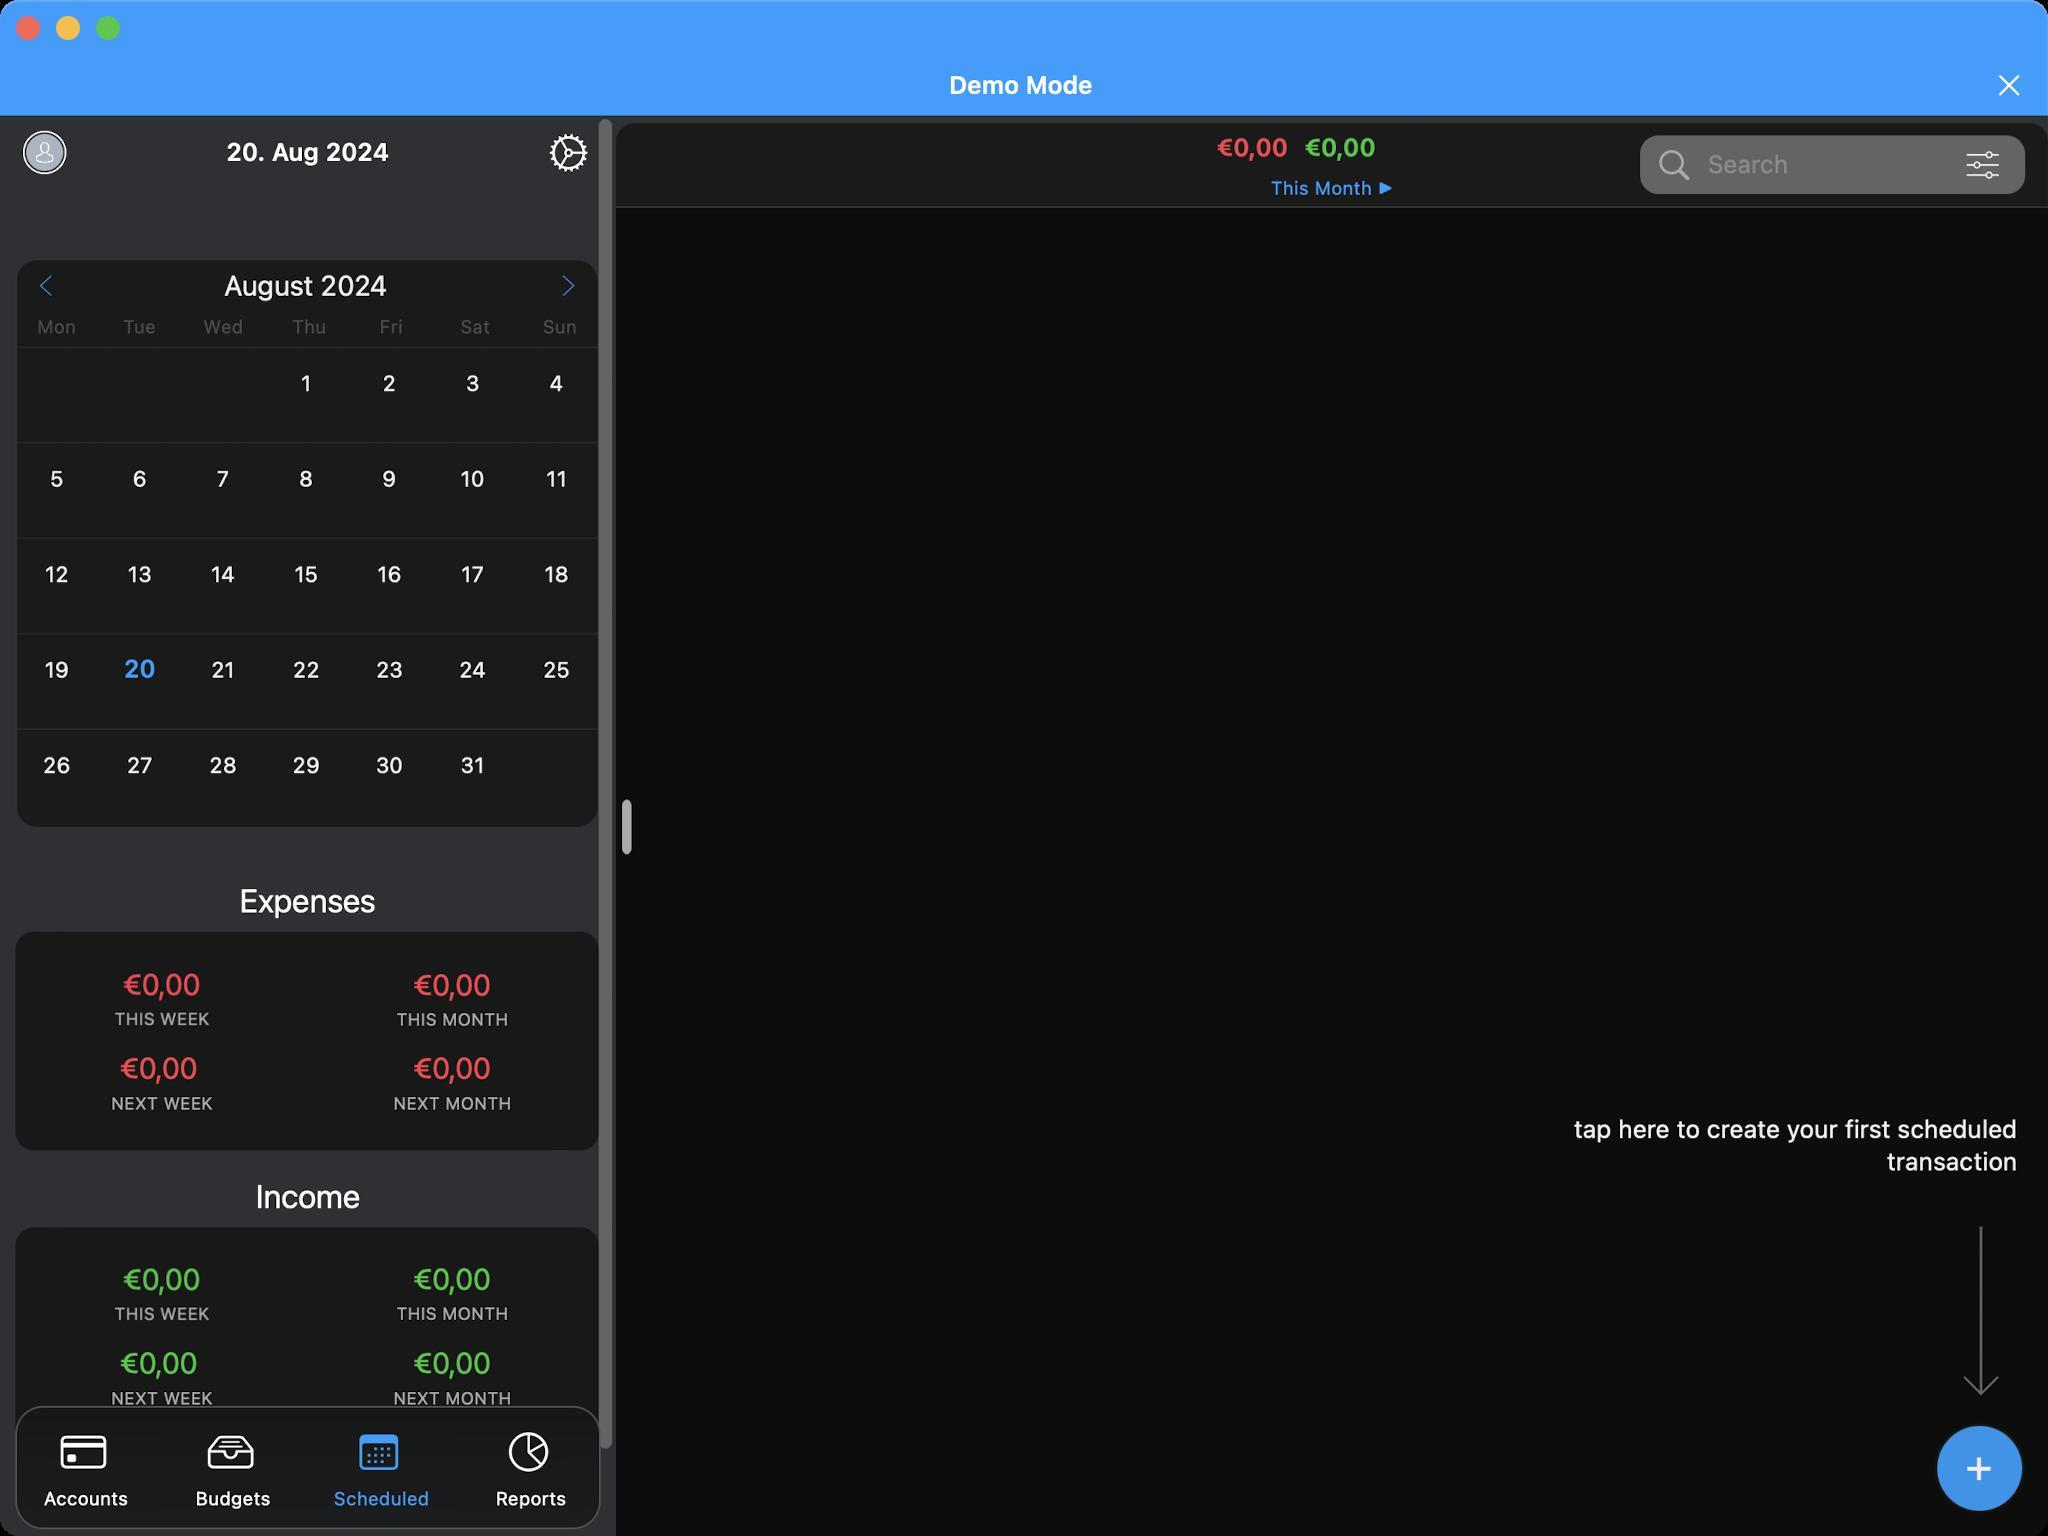
Accessibility tree:
{"name": "MoneyWiz", "role": "AXWindow", "description": null, "role_description": "standard window", "value": null, "position": "352.00;95.00", "size": "1024;768", "children": [{"name": null, "role": "AXGroup", "description": null, "role_description": "group", "value": null, "position": "0.00;0.00", "size": "1024;768", "children": [{"name": null, "role": "AXGroup", "description": null, "role_description": "group", "value": null, "position": "0.00;0.00", "size": "1024;768", "children": [{"name": null, "role": "AXGroup", "description": null, "role_description": "group", "value": null, "position": "0.00;0.00", "size": "1024;768", "children": [{"name": null, "role": "AXStaticText", "description": "Demo Mode", "role_description": "text", "value": null, "position": "159.77;34.65", "size": "701;16", "children": []}, {"name": null, "role": "AXButton", "description": "Close", "role_description": "button", "value": null, "position": "985.60;27.72", "size": "39;30", "children": []}, {"name": null, "role": "AXGroup", "description": null, "role_description": "group", "value": null, "position": "7.70;65.45", "size": "293;678", "children": [{"name": null, "role": "AXButton", "description": "avatar anonymous", "role_description": "button", "value": null, "position": "13.09;66.99", "size": "18;18", "children": []}, {"name": null, "role": "AXStaticText", "description": "20. Aug 2024", "role_description": "text", "value": null, "position": "57.75;65.45", "size": "192;22", "children": []}, {"name": null, "role": "AXButton", "description": "settings", "role_description": "button", "value": null, "position": "273.35;65.45", "size": "22;22", "children": []}, {"name": null, "role": "AXButton", "description": "Back", "role_description": "button", "value": null, "position": "7.70;129.36", "size": "49;27", "children": []}, {"name": null, "role": "AXButton", "description": null, "role_description": "button", "value": null, "position": "72.38;129.36", "size": "161;27", "children": []}, {"name": null, "role": "AXStaticText", "description": "August 2024", "role_description": "text", "value": null, "position": "72.38;129.36", "size": "161;27", "children": []}, {"name": null, "role": "AXButton", "description": "Forward", "role_description": "button", "value": null, "position": "251.02;129.36", "size": "49;27", "children": []}, {"name": null, "role": "AXStaticText", "description": "Mon", "role_description": "text", "value": null, "position": "7.70;153.23", "size": "42;20", "children": []}, {"name": null, "role": "AXStaticText", "description": "Tue", "role_description": "text", "value": null, "position": "48.51;153.23", "size": "43;20", "children": []}, {"name": null, "role": "AXStaticText", "description": "Wed", "role_description": "text", "value": null, "position": "90.48;153.23", "size": "43;20", "children": []}, {"name": null, "role": "AXStaticText", "description": "Thu", "role_description": "text", "value": null, "position": "133.21;153.23", "size": "43;20", "children": []}, {"name": null, "role": "AXStaticText", "description": "Fri", "role_description": "text", "value": null, "position": "174.40;153.23", "size": "43;20", "children": []}, {"name": null, "role": "AXStaticText", "description": "Sat", "role_description": "text", "value": null, "position": "217.14;153.23", "size": "41;20", "children": []}, {"name": null, "role": "AXStaticText", "description": "Sun", "role_description": "text", "value": null, "position": "259.11;153.23", "size": "42;20", "children": []}, {"name": null, "role": "AXButton", "description": null, "role_description": "button", "value": null, "position": "7.70;173.25", "size": "42;48", "children": []}, {"name": null, "role": "AXButton", "description": null, "role_description": "button", "value": null, "position": "49.28;173.25", "size": "42;48", "children": []}, {"name": null, "role": "AXButton", "description": null, "role_description": "button", "value": null, "position": "90.86;173.25", "size": "42;48", "children": []}, {"name": null, "role": "AXStaticText", "description": "1", "role_description": "text", "value": null, "position": "132.44;173.25", "size": "42;36", "children": []}, {"name": null, "role": "AXButton", "description": null, "role_description": "button", "value": null, "position": "132.44;173.25", "size": "42;48", "children": []}, {"name": null, "role": "AXStaticText", "description": "2", "role_description": "text", "value": null, "position": "174.02;173.25", "size": "42;36", "children": []}, {"name": null, "role": "AXButton", "description": null, "role_description": "button", "value": null, "position": "174.02;173.25", "size": "42;48", "children": []}, {"name": null, "role": "AXStaticText", "description": "3", "role_description": "text", "value": null, "position": "215.60;173.25", "size": "42;36", "children": []}, {"name": null, "role": "AXButton", "description": null, "role_description": "button", "value": null, "position": "215.60;173.25", "size": "42;48", "children": []}, {"name": null, "role": "AXStaticText", "description": "4", "role_description": "text", "value": null, "position": "257.18;173.25", "size": "42;36", "children": []}, {"name": null, "role": "AXButton", "description": null, "role_description": "button", "value": null, "position": "257.18;173.25", "size": "42;48", "children": []}, {"name": null, "role": "AXStaticText", "description": "5", "role_description": "text", "value": null, "position": "7.70;220.99", "size": "42;36", "children": []}, {"name": null, "role": "AXButton", "description": null, "role_description": "button", "value": null, "position": "7.70;220.99", "size": "42;48", "children": []}, {"name": null, "role": "AXStaticText", "description": "6", "role_description": "text", "value": null, "position": "49.28;220.99", "size": "42;36", "children": []}, {"name": null, "role": "AXButton", "description": null, "role_description": "button", "value": null, "position": "49.28;220.99", "size": "42;48", "children": []}, {"name": null, "role": "AXStaticText", "description": "7", "role_description": "text", "value": null, "position": "90.86;220.99", "size": "42;36", "children": []}, {"name": null, "role": "AXButton", "description": null, "role_description": "button", "value": null, "position": "90.86;220.99", "size": "42;48", "children": []}, {"name": null, "role": "AXStaticText", "description": "8", "role_description": "text", "value": null, "position": "132.44;220.99", "size": "42;36", "children": []}, {"name": null, "role": "AXButton", "description": null, "role_description": "button", "value": null, "position": "132.44;220.99", "size": "42;48", "children": []}, {"name": null, "role": "AXStaticText", "description": "9", "role_description": "text", "value": null, "position": "174.02;220.99", "size": "42;36", "children": []}, {"name": null, "role": "AXButton", "description": null, "role_description": "button", "value": null, "position": "174.02;220.99", "size": "42;48", "children": []}, {"name": null, "role": "AXStaticText", "description": "10", "role_description": "text", "value": null, "position": "215.60;220.99", "size": "42;36", "children": []}, {"name": null, "role": "AXButton", "description": null, "role_description": "button", "value": null, "position": "215.60;220.99", "size": "42;48", "children": []}, {"name": null, "role": "AXStaticText", "description": "11", "role_description": "text", "value": null, "position": "257.18;220.99", "size": "42;36", "children": []}, {"name": null, "role": "AXButton", "description": null, "role_description": "button", "value": null, "position": "257.18;220.99", "size": "42;48", "children": []}, {"name": null, "role": "AXStaticText", "description": "12", "role_description": "text", "value": null, "position": "7.70;268.73", "size": "42;36", "children": []}, {"name": null, "role": "AXButton", "description": null, "role_description": "button", "value": null, "position": "7.70;268.73", "size": "42;48", "children": []}, {"name": null, "role": "AXStaticText", "description": "13", "role_description": "text", "value": null, "position": "49.28;268.73", "size": "42;36", "children": []}, {"name": null, "role": "AXButton", "description": null, "role_description": "button", "value": null, "position": "49.28;268.73", "size": "42;48", "children": []}, {"name": null, "role": "AXStaticText", "description": "14", "role_description": "text", "value": null, "position": "90.86;268.73", "size": "42;36", "children": []}, {"name": null, "role": "AXButton", "description": null, "role_description": "button", "value": null, "position": "90.86;268.73", "size": "42;48", "children": []}, {"name": null, "role": "AXStaticText", "description": "15", "role_description": "text", "value": null, "position": "132.44;268.73", "size": "42;36", "children": []}, {"name": null, "role": "AXButton", "description": null, "role_description": "button", "value": null, "position": "132.44;268.73", "size": "42;48", "children": []}, {"name": null, "role": "AXStaticText", "description": "16", "role_description": "text", "value": null, "position": "174.02;268.73", "size": "42;36", "children": []}, {"name": null, "role": "AXButton", "description": null, "role_description": "button", "value": null, "position": "174.02;268.73", "size": "42;48", "children": []}, {"name": null, "role": "AXStaticText", "description": "17", "role_description": "text", "value": null, "position": "215.60;268.73", "size": "42;36", "children": []}, {"name": null, "role": "AXButton", "description": null, "role_description": "button", "value": null, "position": "215.60;268.73", "size": "42;48", "children": []}, {"name": null, "role": "AXStaticText", "description": "18", "role_description": "text", "value": null, "position": "257.18;268.73", "size": "42;36", "children": []}, {"name": null, "role": "AXButton", "description": null, "role_description": "button", "value": null, "position": "257.18;268.73", "size": "42;48", "children": []}, {"name": null, "role": "AXStaticText", "description": "19", "role_description": "text", "value": null, "position": "7.70;316.47", "size": "42;36", "children": []}, {"name": null, "role": "AXButton", "description": null, "role_description": "button", "value": null, "position": "7.70;316.47", "size": "42;48", "children": []}, {"name": null, "role": "AXStaticText", "description": "20", "role_description": "text", "value": null, "position": "49.28;316.47", "size": "42;36", "children": []}, {"name": null, "role": "AXButton", "description": null, "role_description": "button", "value": null, "position": "49.28;316.47", "size": "42;48", "children": []}, {"name": null, "role": "AXStaticText", "description": "21", "role_description": "text", "value": null, "position": "90.86;316.47", "size": "42;36", "children": []}, {"name": null, "role": "AXButton", "description": null, "role_description": "button", "value": null, "position": "90.86;316.47", "size": "42;48", "children": []}, {"name": null, "role": "AXStaticText", "description": "22", "role_description": "text", "value": null, "position": "132.44;316.47", "size": "42;36", "children": []}, {"name": null, "role": "AXButton", "description": null, "role_description": "button", "value": null, "position": "132.44;316.47", "size": "42;48", "children": []}, {"name": null, "role": "AXStaticText", "description": "23", "role_description": "text", "value": null, "position": "174.02;316.47", "size": "42;36", "children": []}, {"name": null, "role": "AXButton", "description": null, "role_description": "button", "value": null, "position": "174.02;316.47", "size": "42;48", "children": []}, {"name": null, "role": "AXStaticText", "description": "24", "role_description": "text", "value": null, "position": "215.60;316.47", "size": "42;36", "children": []}, {"name": null, "role": "AXButton", "description": null, "role_description": "button", "value": null, "position": "215.60;316.47", "size": "42;48", "children": []}, {"name": null, "role": "AXStaticText", "description": "25", "role_description": "text", "value": null, "position": "257.18;316.47", "size": "42;36", "children": []}, {"name": null, "role": "AXButton", "description": null, "role_description": "button", "value": null, "position": "257.18;316.47", "size": "42;48", "children": []}, {"name": null, "role": "AXStaticText", "description": "26", "role_description": "text", "value": null, "position": "7.70;364.21", "size": "42;36", "children": []}, {"name": null, "role": "AXButton", "description": null, "role_description": "button", "value": null, "position": "7.70;364.21", "size": "42;48", "children": []}, {"name": null, "role": "AXStaticText", "description": "27", "role_description": "text", "value": null, "position": "49.28;364.21", "size": "42;36", "children": []}, {"name": null, "role": "AXButton", "description": null, "role_description": "button", "value": null, "position": "49.28;364.21", "size": "42;48", "children": []}, {"name": null, "role": "AXStaticText", "description": "28", "role_description": "text", "value": null, "position": "90.86;364.21", "size": "42;36", "children": []}, {"name": null, "role": "AXButton", "description": null, "role_description": "button", "value": null, "position": "90.86;364.21", "size": "42;48", "children": []}, {"name": null, "role": "AXStaticText", "description": "29", "role_description": "text", "value": null, "position": "132.44;364.21", "size": "42;36", "children": []}, {"name": null, "role": "AXButton", "description": null, "role_description": "button", "value": null, "position": "132.44;364.21", "size": "42;48", "children": []}, {"name": null, "role": "AXStaticText", "description": "30", "role_description": "text", "value": null, "position": "174.02;364.21", "size": "42;36", "children": []}, {"name": null, "role": "AXButton", "description": null, "role_description": "button", "value": null, "position": "174.02;364.21", "size": "42;48", "children": []}, {"name": null, "role": "AXStaticText", "description": "31", "role_description": "text", "value": null, "position": "215.60;364.21", "size": "42;36", "children": []}, {"name": null, "role": "AXButton", "description": null, "role_description": "button", "value": null, "position": "215.60;364.21", "size": "42;48", "children": []}, {"name": null, "role": "AXButton", "description": null, "role_description": "button", "value": null, "position": "257.18;364.21", "size": "42;48", "children": []}, {"name": null, "role": "AXStaticText", "description": "Expenses", "role_description": "text", "value": null, "position": "11.55;438.90", "size": "285;23", "children": []}, {"name": null, "role": "AXStaticText", "description": "€0,00", "role_description": "text", "value": null, "position": "13.79;482.53", "size": "135;19", "children": []}, {"name": null, "role": "AXStaticText", "description": "€0,00", "role_description": "text", "value": null, "position": "159.39;482.79", "size": "134;19", "children": []}, {"name": null, "role": "AXStaticText", "description": "THIS WEEK", "role_description": "text", "value": null, "position": "13.79;501.78", "size": "135;15", "children": []}, {"name": null, "role": "AXStaticText", "description": "THIS MONTH", "role_description": "text", "value": null, "position": "159.39;502.04", "size": "134;15", "children": []}, {"name": null, "role": "AXStaticText", "description": "€0,00", "role_description": "text", "value": null, "position": "12.32;524.37", "size": "135;19", "children": []}, {"name": null, "role": "AXStaticText", "description": "€0,00", "role_description": "text", "value": null, "position": "159.39;524.37", "size": "134;19", "children": []}, {"name": null, "role": "AXStaticText", "description": "NEXT WEEK", "role_description": "text", "value": null, "position": "13.86;543.62", "size": "135;16", "children": []}, {"name": null, "role": "AXStaticText", "description": "NEXT MONTH", "role_description": "text", "value": null, "position": "159.39;543.62", "size": "134;16", "children": []}, {"name": null, "role": "AXStaticText", "description": "Income", "role_description": "text", "value": null, "position": "11.55;586.74", "size": "285;23", "children": []}, {"name": null, "role": "AXStaticText", "description": "€0,00", "role_description": "text", "value": null, "position": "13.79;629.97", "size": "135;19", "children": []}, {"name": null, "role": "AXStaticText", "description": "€0,00", "role_description": "text", "value": null, "position": "159.39;629.86", "size": "134;19", "children": []}, {"name": null, "role": "AXStaticText", "description": "THIS WEEK", "role_description": "text", "value": null, "position": "13.79;649.22", "size": "135;15", "children": []}, {"name": null, "role": "AXStaticText", "description": "THIS MONTH", "role_description": "text", "value": null, "position": "159.39;649.11", "size": "134;15", "children": []}, {"name": null, "role": "AXStaticText", "description": "€0,00", "role_description": "text", "value": null, "position": "12.32;671.44", "size": "135;20", "children": []}, {"name": null, "role": "AXStaticText", "description": "€0,00", "role_description": "text", "value": null, "position": "159.39;671.44", "size": "134;20", "children": []}, {"name": null, "role": "AXStaticText", "description": "NEXT WEEK", "role_description": "text", "value": null, "position": "13.86;691.46", "size": "135;15", "children": []}, {"name": null, "role": "AXStaticText", "description": "NEXT MONTH", "role_description": "text", "value": null, "position": "159.39;691.46", "size": "134;15", "children": []}]}, {"name": null, "role": "AXGroup", "description": null, "role_description": "group", "value": null, "position": "308.00;57.75", "size": "716;711", "children": [{"name": null, "role": "AXStaticText", "description": "€0,00", "role_description": "text", "value": null, "position": "608.30;66.22", "size": "36;15", "children": []}, {"name": null, "role": "AXStaticText", "description": "€0,00", "role_description": "text", "value": null, "position": "652.19;66.22", "size": "72;15", "children": []}, {"name": null, "role": "AXGroup", "description": null, "role_description": "group", "value": null, "position": "820.05;67.76", "size": "192;29", "children": [{"name": null, "role": "AXGroup", "description": null, "role_description": "group", "value": null, "position": "827.75;70.84", "size": "181;23", "children": [{"name": null, "role": "AXTextField", "description": null, "role_description": "text field", "value": "", "position": "853.93;70.84", "size": "149;23", "children": []}]}, {"name": null, "role": "AXButton", "description": "Filters Button", "role_description": "button", "value": null, "position": "970.97;68.53", "size": "42;28", "children": []}]}, {"name": null, "role": "AXStaticText", "description": "This Month ▶", "role_description": "text", "value": null, "position": "608.30;86.24", "size": "116;15", "children": []}, {"name": null, "role": "AXButton", "description": null, "role_description": "button", "value": null, "position": "308.00;386.54", "size": "19;54", "children": []}, {"name": null, "role": "AXButton", "description": null, "role_description": "button", "value": null, "position": "311.08;399.63", "size": "5;28", "children": []}, {"name": null, "role": "AXStaticText", "description": "tap here to create your first scheduled transaction", "role_description": "text", "value": null, "position": "765.38;539.00", "size": "243;68", "children": []}, {"name": null, "role": "AXButton", "description": "+", "role_description": "button", "value": null, "position": "968.66;713.02", "size": "42;42", "children": []}]}, {"name": null, "role": "AXButton", "description": null, "role_description": "button", "value": null, "position": "8.47;703.01", "size": "69;62", "children": []}, {"name": null, "role": "AXButton", "description": "card", "role_description": "button", "value": null, "position": "8.47;710.71", "size": "69;31", "children": []}, {"name": null, "role": "AXButton", "description": null, "role_description": "button", "value": null, "position": "77.00;703.01", "size": "69;62", "children": []}, {"name": null, "role": "AXButton", "description": "Inbox Full", "role_description": "button", "value": null, "position": "82.00;710.71", "size": "69;31", "children": []}, {"name": null, "role": "AXButton", "description": null, "role_description": "button", "value": null, "position": "146.30;703.01", "size": "69;62", "children": []}, {"name": null, "role": "AXButton", "description": "calendar", "role_description": "button", "value": null, "position": "156.31;710.71", "size": "69;31", "children": []}, {"name": null, "role": "AXButton", "description": null, "role_description": "button", "value": null, "position": "215.60;703.01", "size": "69;62", "children": []}, {"name": null, "role": "AXButton", "description": "chart pie", "role_description": "button", "value": null, "position": "231.00;710.71", "size": "69;31", "children": []}, {"name": null, "role": "AXStaticText", "description": "Accounts", "role_description": "text", "value": null, "position": "8.47;741.51", "size": "69;15", "children": []}, {"name": null, "role": "AXStaticText", "description": "Budgets", "role_description": "text", "value": null, "position": "82.00;741.51", "size": "69;15", "children": []}, {"name": null, "role": "AXStaticText", "description": "Scheduled", "role_description": "text", "value": null, "position": "156.31;741.51", "size": "69;15", "children": []}, {"name": null, "role": "AXStaticText", "description": "Reports", "role_description": "text", "value": null, "position": "231.00;741.51", "size": "69;15", "children": []}]}]}]}, {"name": null, "role": "AXButton", "description": null, "role_description": "close button", "value": null, "position": "7.00;6.00", "size": "14;16", "children": []}, {"name": null, "role": "AXButton", "description": null, "role_description": "full screen button", "value": null, "position": "47.00;6.00", "size": "14;16", "children": [{"name": null, "role": "AXGroup", "description": null, "role_description": "group", "value": null, "position": "47.00;6.00", "size": "14;16", "children": [{"name": null, "role": "AXGroup", "description": null, "role_description": "group", "value": null, "position": "47.00;6.00", "size": "14;16", "children": []}]}]}, {"name": null, "role": "AXButton", "description": null, "role_description": "minimize button", "value": null, "position": "27.00;6.00", "size": "14;16", "children": []}]}